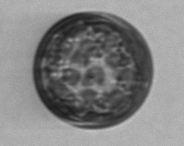
Label: Coscinodiscus